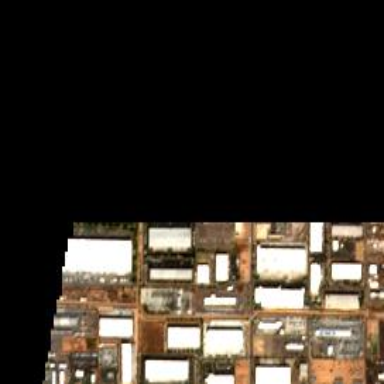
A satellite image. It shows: Industrial area.